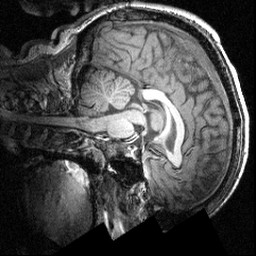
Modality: T1w
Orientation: sagittal
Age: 24
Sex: male
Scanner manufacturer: siemens
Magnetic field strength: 3.951 T
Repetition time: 1.5 s
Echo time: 0.00335 s